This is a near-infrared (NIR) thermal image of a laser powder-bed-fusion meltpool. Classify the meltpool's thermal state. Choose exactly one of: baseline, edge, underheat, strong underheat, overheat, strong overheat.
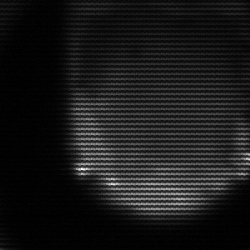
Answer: edge